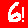
Digit: 6